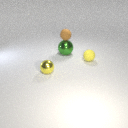
large green metal sphere behind small yellow metal sphere